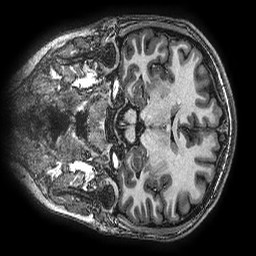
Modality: T1w
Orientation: coronal
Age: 22
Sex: female
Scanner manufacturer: ge
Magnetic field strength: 3 T
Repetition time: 0.00766 s
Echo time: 0.003476 s